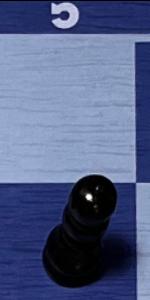
Label: Pawn_Black